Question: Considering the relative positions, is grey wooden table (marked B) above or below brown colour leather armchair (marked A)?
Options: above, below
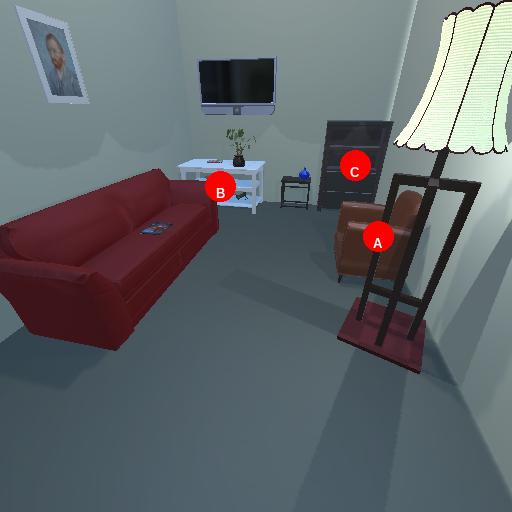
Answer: above